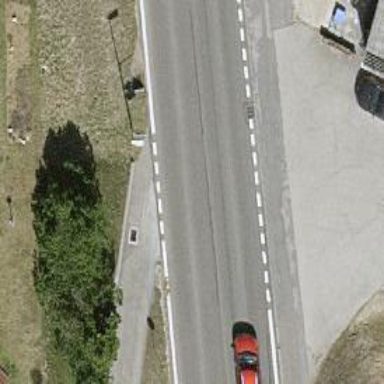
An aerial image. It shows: Secondary road.